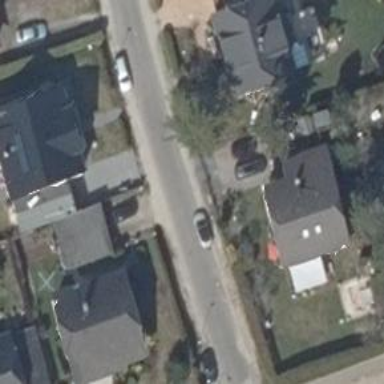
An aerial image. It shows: Asphalt road in residential area.